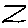
Label: zigzag